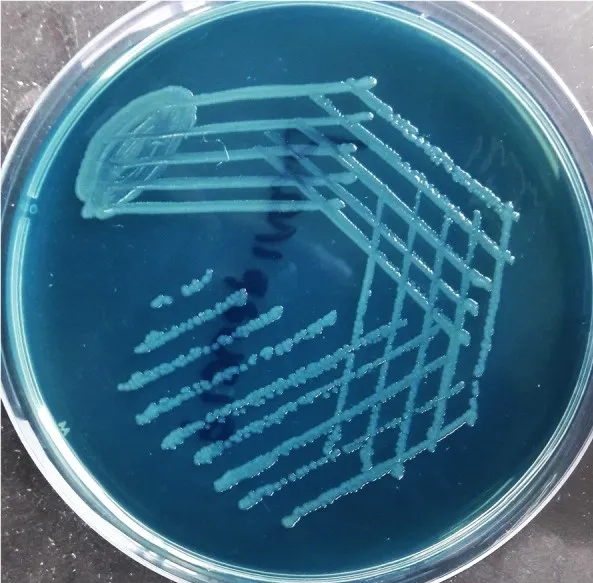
non-lactose fermenting colonies of Providencia vermicola on CLED (Cystine Lactose Electrolyte Deficient) agar.
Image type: pathology (gram)